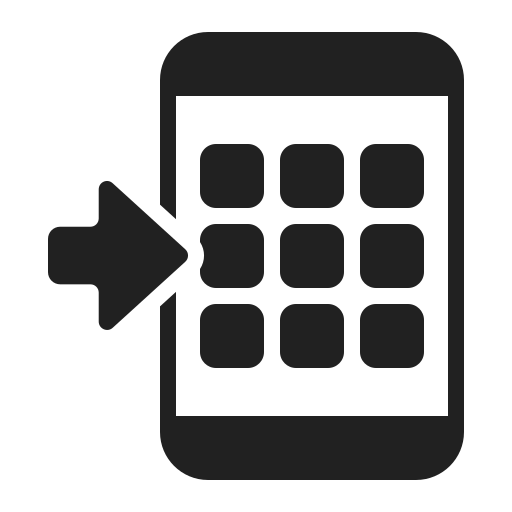
mobile phone with arrow high contrast